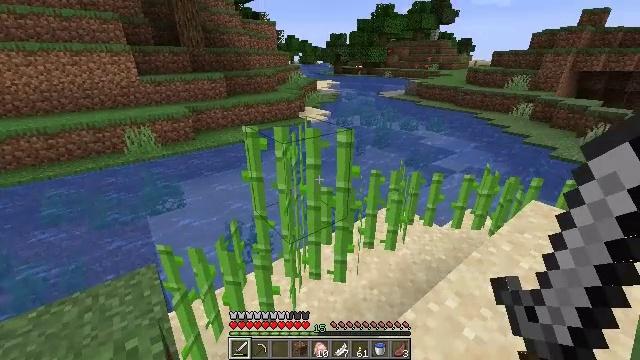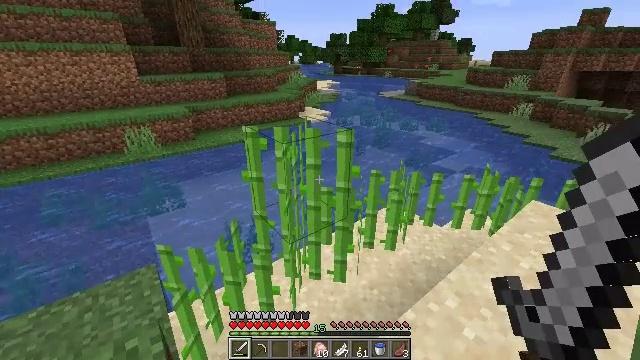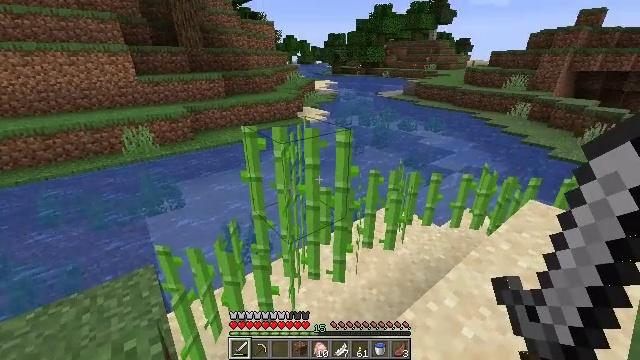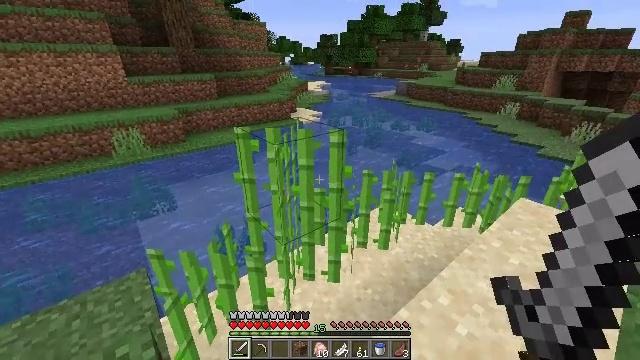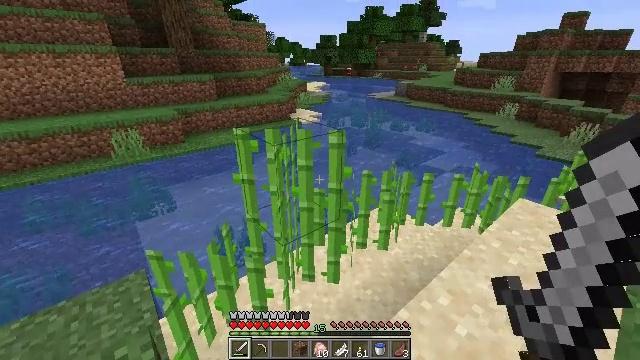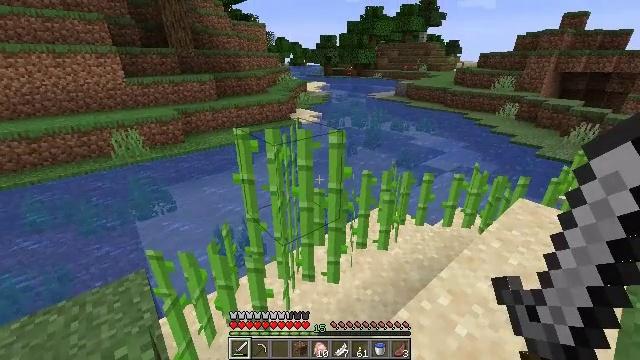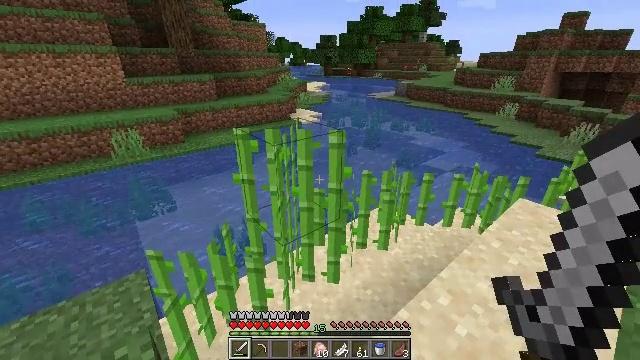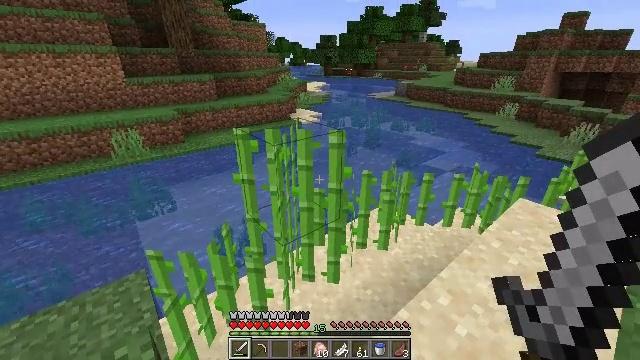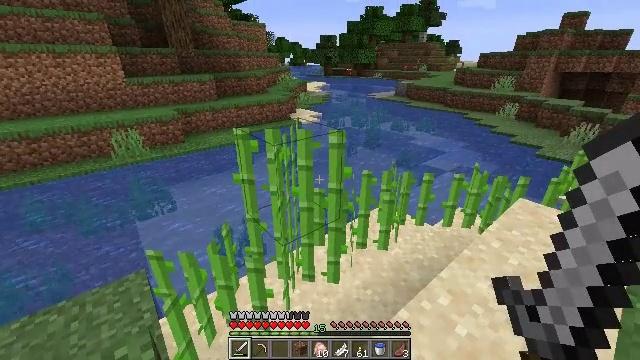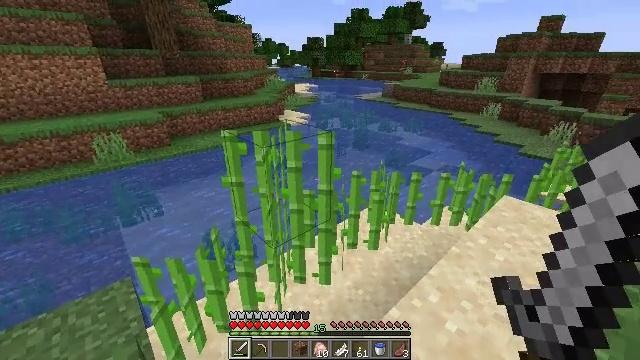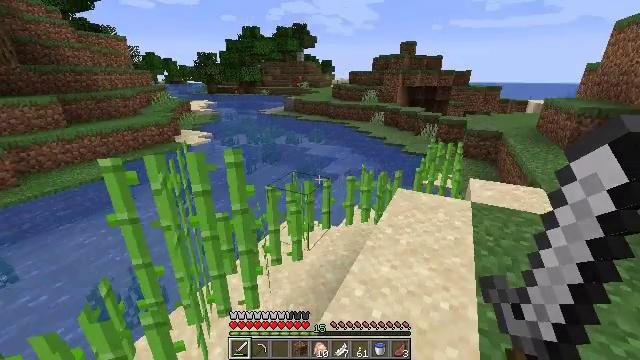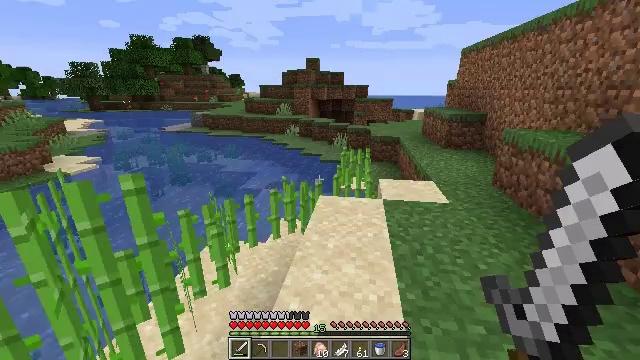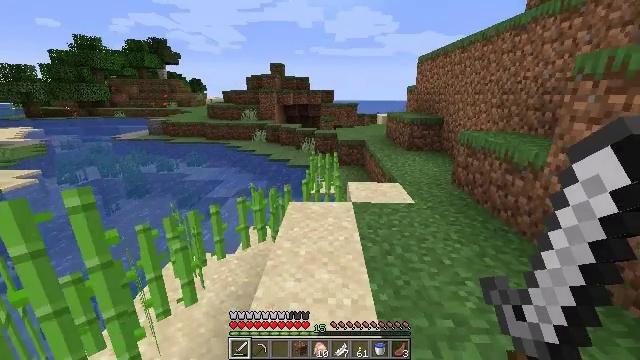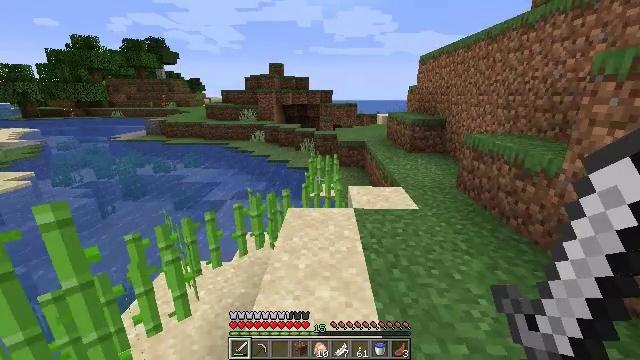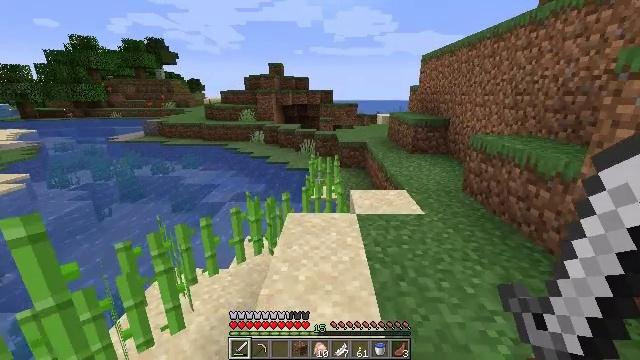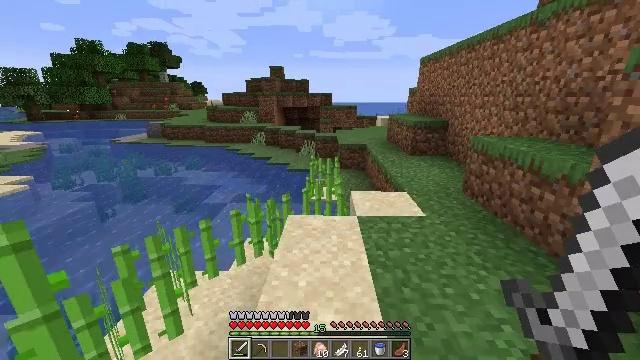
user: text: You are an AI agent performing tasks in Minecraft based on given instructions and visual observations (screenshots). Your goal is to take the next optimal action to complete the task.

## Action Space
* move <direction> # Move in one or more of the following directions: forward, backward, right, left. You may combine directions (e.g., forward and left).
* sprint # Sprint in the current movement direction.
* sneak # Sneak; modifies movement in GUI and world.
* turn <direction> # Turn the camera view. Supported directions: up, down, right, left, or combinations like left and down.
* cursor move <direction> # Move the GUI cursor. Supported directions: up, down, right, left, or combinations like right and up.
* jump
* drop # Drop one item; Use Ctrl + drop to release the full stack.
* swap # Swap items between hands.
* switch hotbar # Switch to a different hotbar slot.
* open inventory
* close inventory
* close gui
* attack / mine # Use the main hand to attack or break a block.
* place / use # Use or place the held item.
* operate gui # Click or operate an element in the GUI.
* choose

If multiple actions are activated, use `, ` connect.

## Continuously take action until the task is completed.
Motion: motion action
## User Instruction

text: Break the sand block.
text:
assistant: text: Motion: no_op
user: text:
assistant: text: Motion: no_op
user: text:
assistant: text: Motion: turn right
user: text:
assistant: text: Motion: no_op
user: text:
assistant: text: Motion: no_op
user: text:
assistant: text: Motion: no_op
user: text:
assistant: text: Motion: no_op
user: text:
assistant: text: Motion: no_op
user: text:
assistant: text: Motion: turn right
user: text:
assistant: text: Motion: turn right and up
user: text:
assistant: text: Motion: turn right and up
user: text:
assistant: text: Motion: move forward, turn right and up
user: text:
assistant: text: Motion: move forward
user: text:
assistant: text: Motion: move forward, sprint
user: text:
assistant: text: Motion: move forward, sprint
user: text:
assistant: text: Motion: move forward, sprint
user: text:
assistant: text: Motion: move forward, sprint
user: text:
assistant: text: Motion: move forward, sprint
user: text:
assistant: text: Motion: move forward, sprint
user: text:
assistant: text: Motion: move forward, sprint
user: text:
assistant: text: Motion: move forward, sprint
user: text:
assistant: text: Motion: move forward and move right, sprint
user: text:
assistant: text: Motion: move forward and move right, sprint
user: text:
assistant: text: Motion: move forward and move right, sprint, turn left
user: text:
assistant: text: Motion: move forward and move right, sprint, turn left
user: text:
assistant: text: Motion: move forward and move right, sprint, turn left, jump
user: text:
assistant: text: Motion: move forward and move right, sprint, turn left, jump
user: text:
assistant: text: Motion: move forward and move right, sprint, turn left, jump
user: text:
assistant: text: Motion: move forward and move right, sprint, turn left, jump
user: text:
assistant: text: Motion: move forward and move right, sprint, jump